Question: I am trying to make a web application that is 100% of the screen width and 100% of the screen height, with a 16:9 aspect ratio. It would be awesome if I would be able to view this website fullscreen on my tablet, but unfortunately the on-screen toolbar takes up a large amount of space, making my website display neither in full height nor in full width:

Now I know that since recently, it is possible to hide the scrollbar by scrolling the page down (<URL>. However, since my web application is 100% high, I am unable to hide the toolbar this way.
I was wondering whether anybody had another idea as to how I would be able to hide the toolbar. A CSS-only (or perhaps some HTML meta tag unknown to me) method is preferred, but I will settle for a technique using JavaScript as well.
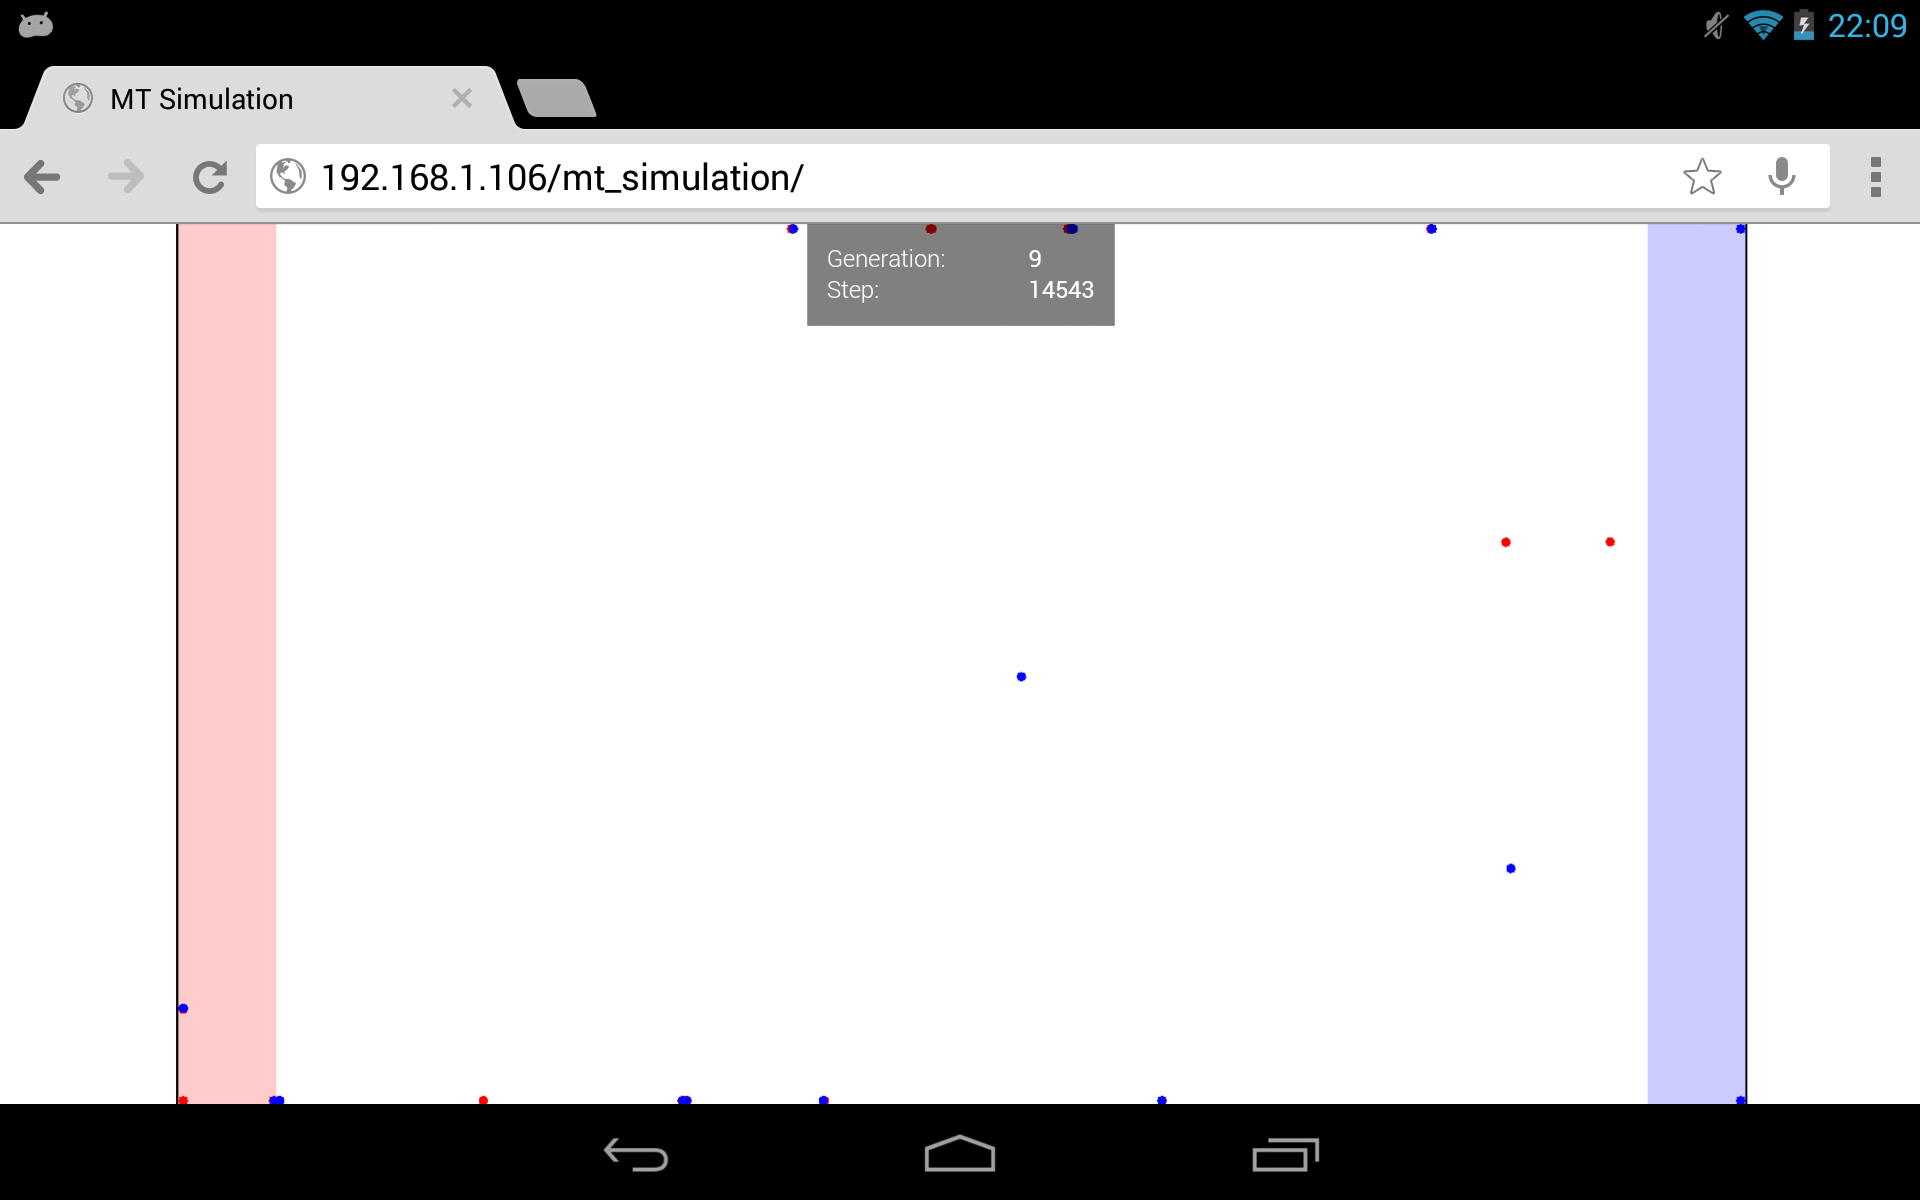
Answer: In the end I fixed the problem by adding the possibility to scroll to my document. I positioned the body element fixed so that I am now able to hide the toolbar by swiping up but not moving any content. I admit it's a bit of a hack.
'''
html {
padding-bottom: 1000px;
}
body {
position: fixed;
left: 0;
top: 0;
right: 0;
bottom: 0;
}
'''